Question: I got stuck on one project of mine. My table looks sort of like this but I think I'm just going circles and going crazy.

The issue is on how to "separate" attributes under the categories. Do I need to make entities for each category? Then, how would we declare keys and which table will be adopting a foreign key?
Or, alternatively, there is no point in normalizing this?
I was also thinking about somehow enumerating the attributes to make categories into attributes?? Is this even a thing...
Appreciating any suggestions!
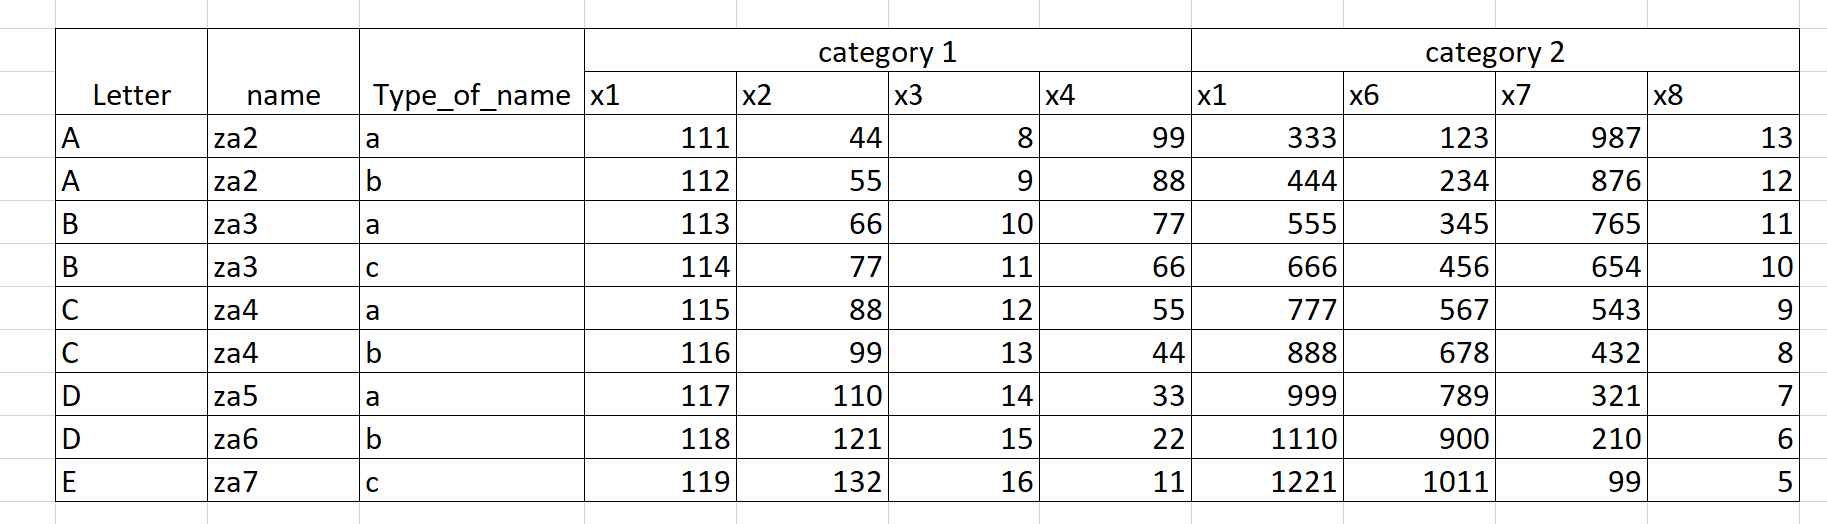
Answer: There's only one way that I see to normalize this table. Each line is an entity.
'''
Entity
------
Entity ID
Entity Letter
Entity Name
Entity Name Type
'''
Where Entity ID is the primary clustering key and you have a unique index on (Entity Letter, Entity Name, Entity Name Type).
Then you have an attribute Table to hold one attribute. There's a one-to-many relationship between an entity and an attribute.
'''
Attribute
---------
Attribute ID
Entity ID
Category (1 or 2)
Level (x1 - x4, x1 - x8)
Attribute Value
'''
Where the Attribute ID is the primary clustering key, and Entity ID is the foreign key pointing back to the entity. You have a unique index on (Entity ID, Category, Level) to order the attributes.
You can break this down further by creating a Category table and / or a Level table, but I think this is a sufficient breakdown.
I'm not sure whether the x1 in category 2 is a typo or deliberate. Either way, it's modled.